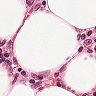
Metastatic tissue present: no